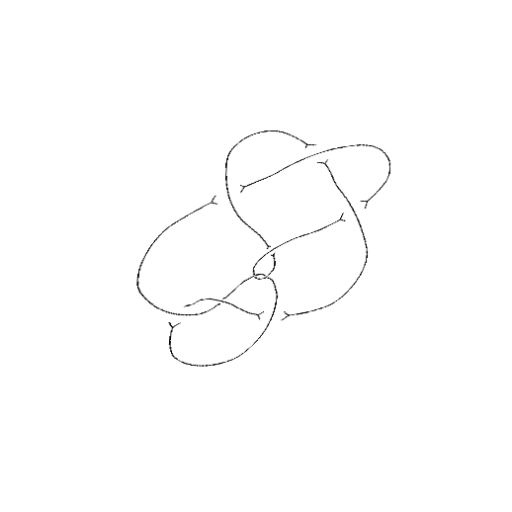
Crossing number: 9